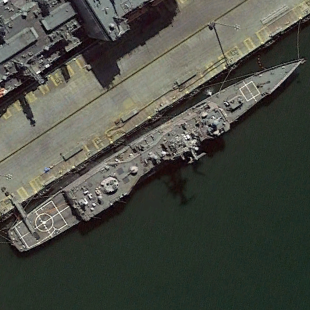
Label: cruiser